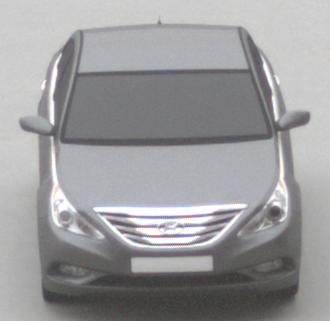
Make: Hyundai
Model: Sonata
Detailed model: Gen. 6 YF
Model produced from: 2009
Model produced until: 2016
Doors: 4
Color: gray
Road condition: dry road
Daytime: morning or afternoon
Contrast: low contrast